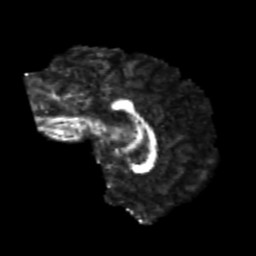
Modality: FA
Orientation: sagittal
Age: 20
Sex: female
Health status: healthy
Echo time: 0.074 s